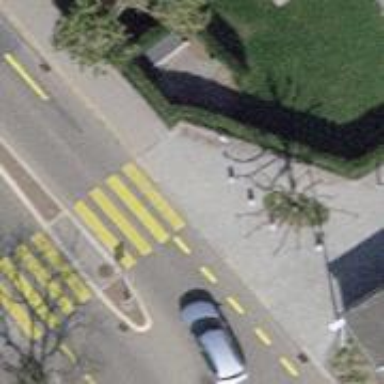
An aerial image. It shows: Kerb serving as barrier.